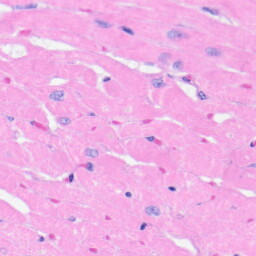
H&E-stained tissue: Heart